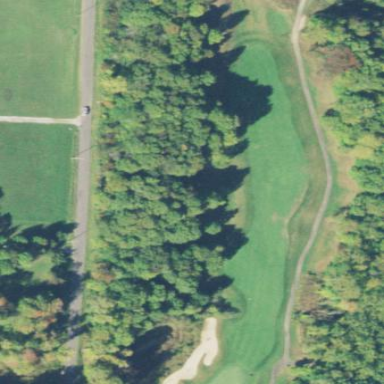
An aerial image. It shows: Grassy area designated as golf fairway.